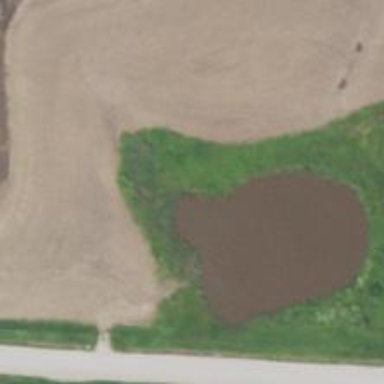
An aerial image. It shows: Pond surrounded by natural water.